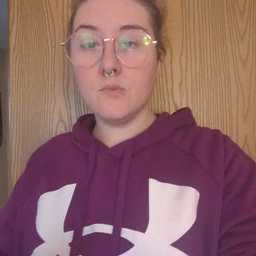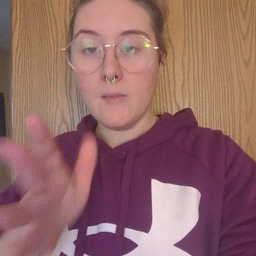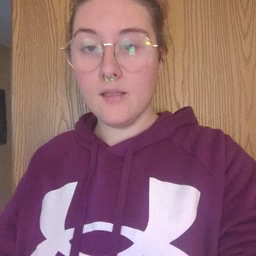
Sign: grandma